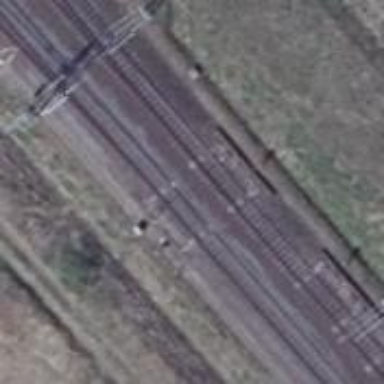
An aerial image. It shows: Railway switch with the turnout side on the right.